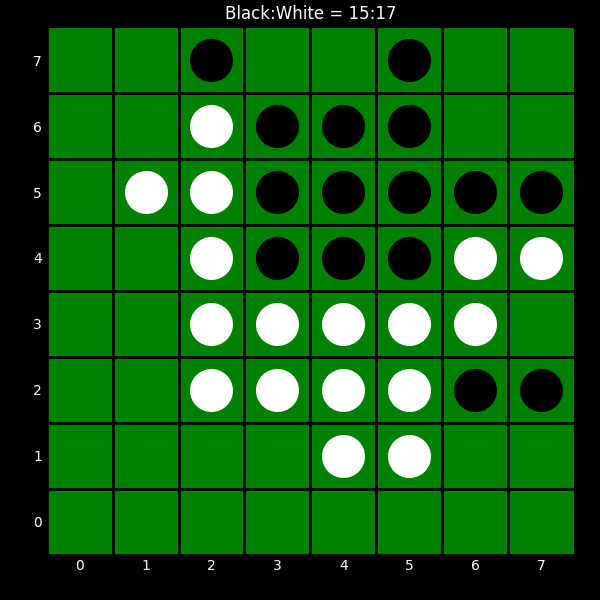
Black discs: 15
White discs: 17